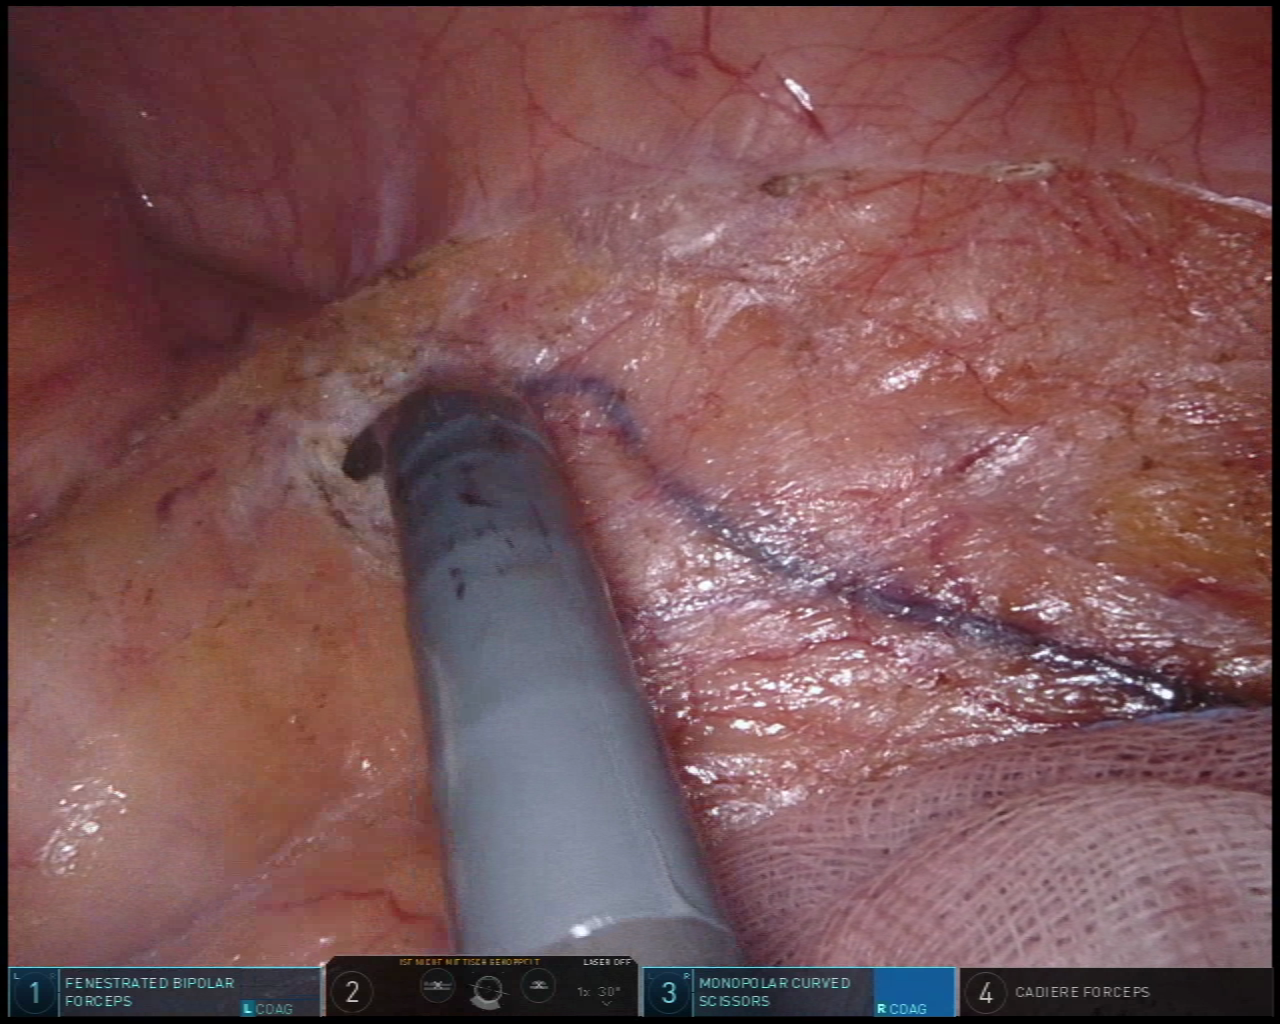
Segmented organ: abdominal_wall
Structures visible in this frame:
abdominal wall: yes
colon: no
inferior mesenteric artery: no
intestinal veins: no
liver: no
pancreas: no
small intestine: no
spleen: no
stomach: no
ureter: no
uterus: no
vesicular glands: no